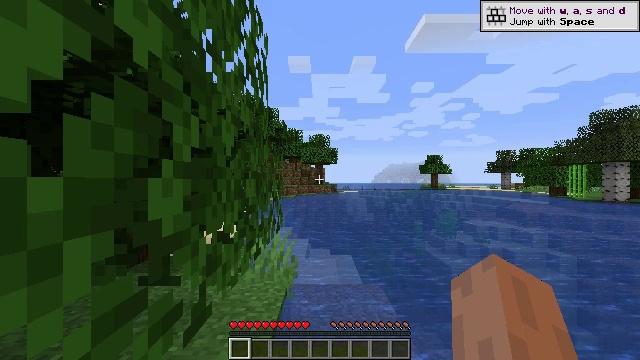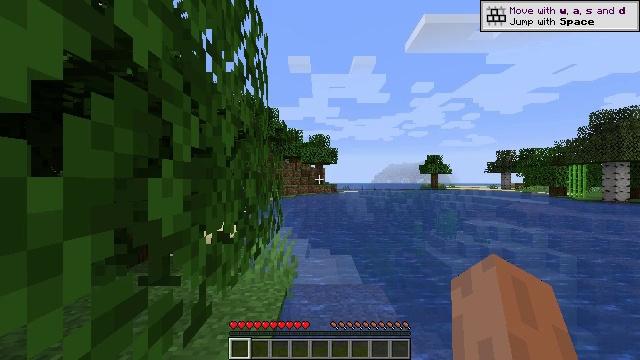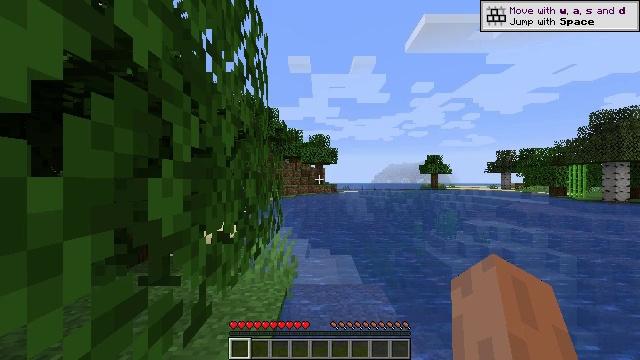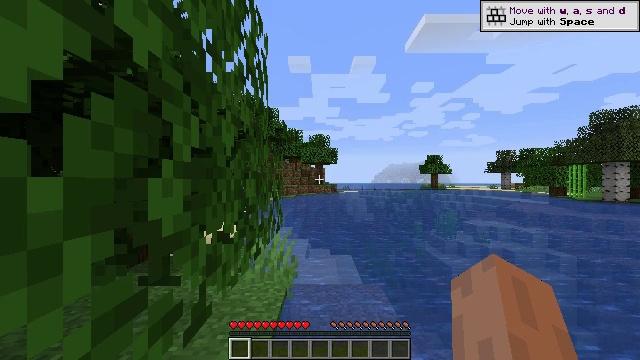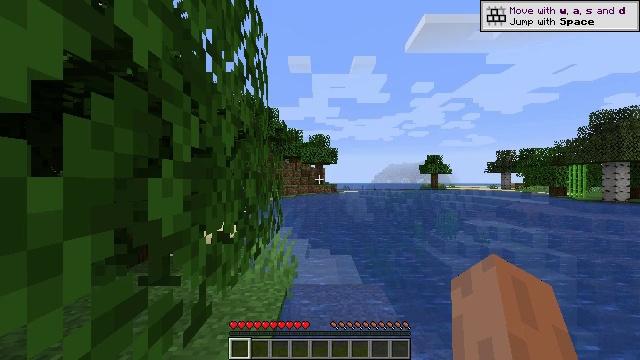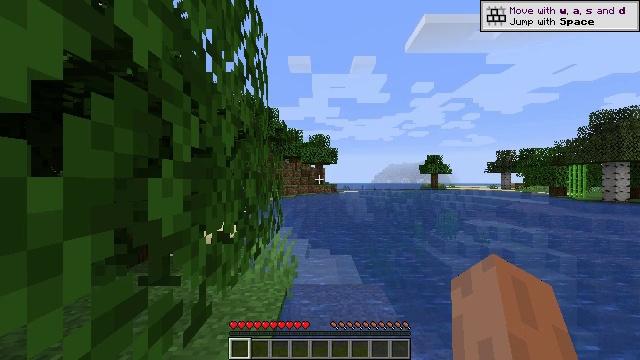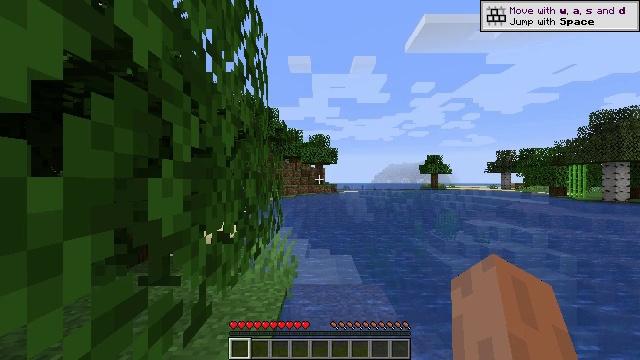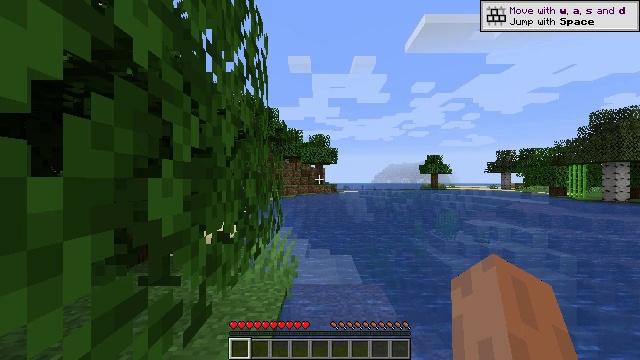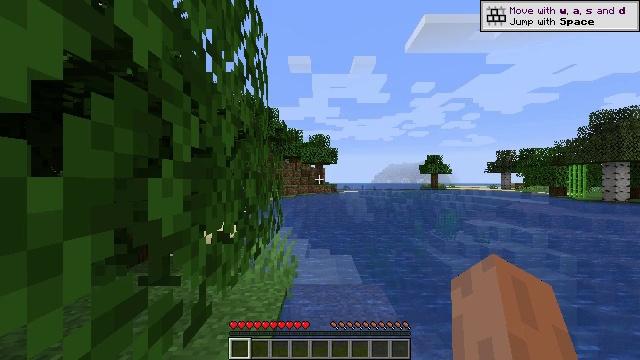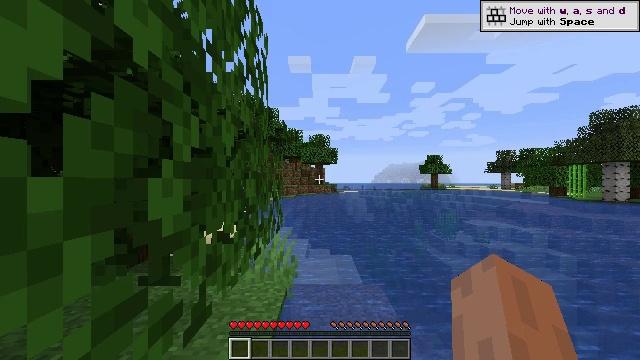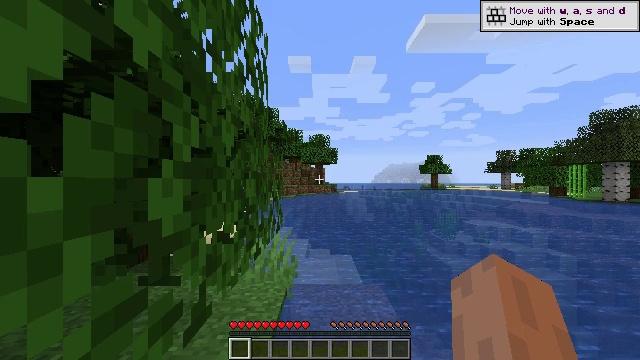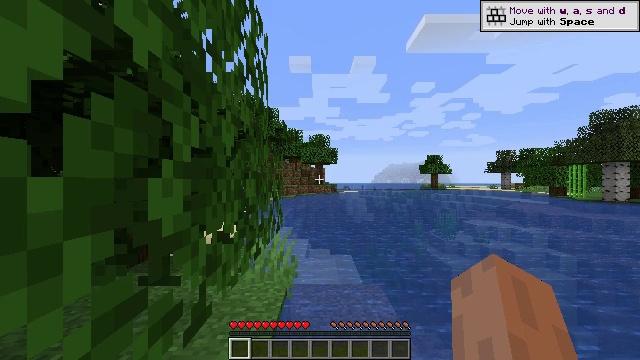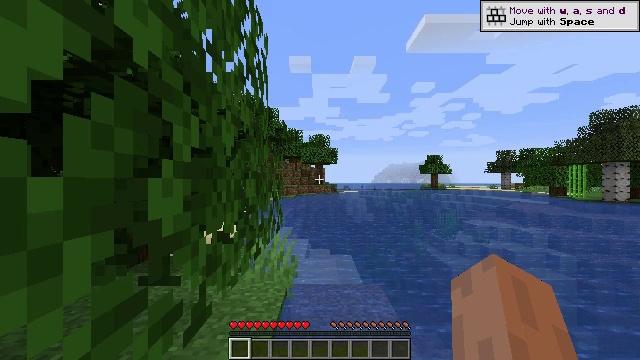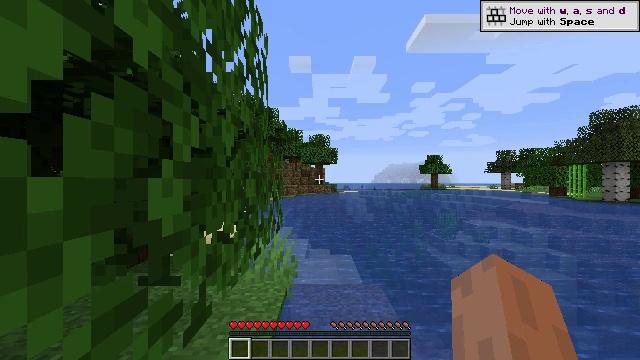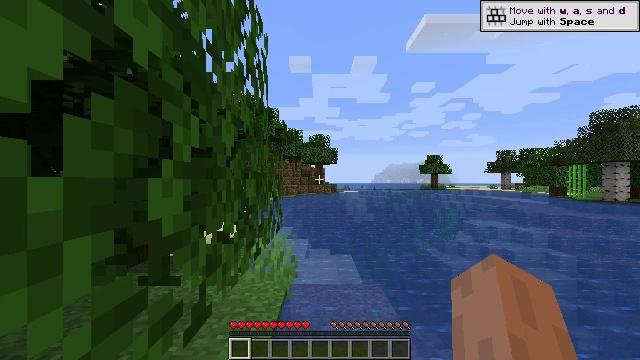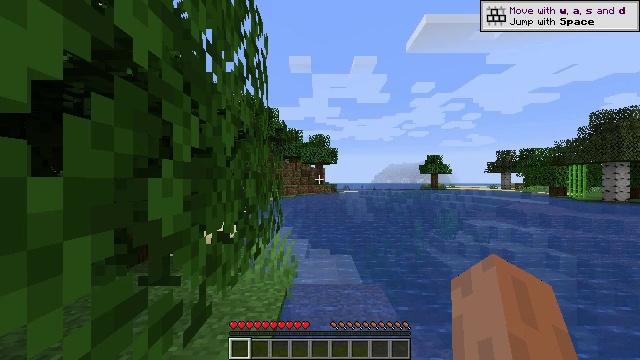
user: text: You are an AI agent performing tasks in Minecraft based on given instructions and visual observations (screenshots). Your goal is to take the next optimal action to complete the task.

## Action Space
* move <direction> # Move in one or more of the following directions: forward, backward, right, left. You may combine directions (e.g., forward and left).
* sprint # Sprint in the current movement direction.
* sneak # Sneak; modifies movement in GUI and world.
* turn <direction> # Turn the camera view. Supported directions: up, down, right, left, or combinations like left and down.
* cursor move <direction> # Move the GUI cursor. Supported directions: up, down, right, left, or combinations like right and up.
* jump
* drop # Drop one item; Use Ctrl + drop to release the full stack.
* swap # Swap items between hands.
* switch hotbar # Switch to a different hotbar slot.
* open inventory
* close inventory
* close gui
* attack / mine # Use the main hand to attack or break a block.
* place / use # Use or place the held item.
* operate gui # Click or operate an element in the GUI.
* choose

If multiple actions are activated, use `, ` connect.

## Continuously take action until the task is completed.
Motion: motion action
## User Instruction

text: Gather grass block for landscaping.
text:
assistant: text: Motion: no_op
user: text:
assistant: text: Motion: no_op
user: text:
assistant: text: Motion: no_op
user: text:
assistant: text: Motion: no_op
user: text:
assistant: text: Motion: no_op
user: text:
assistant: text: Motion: no_op
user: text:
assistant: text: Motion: no_op
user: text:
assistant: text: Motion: no_op
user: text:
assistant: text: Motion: no_op
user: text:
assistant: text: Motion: no_op
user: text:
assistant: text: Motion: no_op
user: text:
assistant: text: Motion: no_op
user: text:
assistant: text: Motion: no_op
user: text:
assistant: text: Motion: no_op
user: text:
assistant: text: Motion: no_op
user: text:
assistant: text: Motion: no_op
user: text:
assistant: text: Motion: no_op
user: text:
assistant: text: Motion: no_op
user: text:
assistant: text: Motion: no_op
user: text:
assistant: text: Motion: no_op
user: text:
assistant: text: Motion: no_op
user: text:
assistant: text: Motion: no_op
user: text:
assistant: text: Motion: no_op
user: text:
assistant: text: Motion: no_op
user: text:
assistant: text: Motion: no_op
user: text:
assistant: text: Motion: no_op
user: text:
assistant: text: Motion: no_op
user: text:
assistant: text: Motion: no_op
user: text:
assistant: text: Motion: no_op
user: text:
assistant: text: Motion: no_op